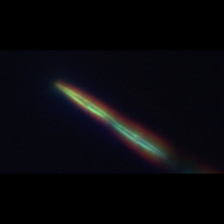
Taxon: Psuedo-nitzschia
Group: Diatoms